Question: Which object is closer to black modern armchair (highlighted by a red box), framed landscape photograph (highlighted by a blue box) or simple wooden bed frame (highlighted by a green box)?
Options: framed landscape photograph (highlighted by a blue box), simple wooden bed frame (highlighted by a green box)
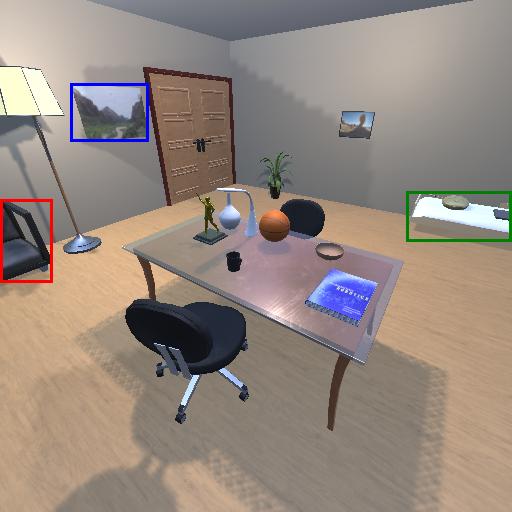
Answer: framed landscape photograph (highlighted by a blue box)